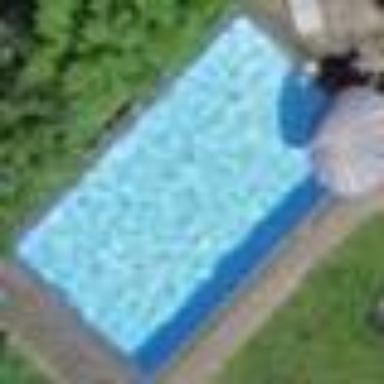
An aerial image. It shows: Swimming pool located in leisure land.